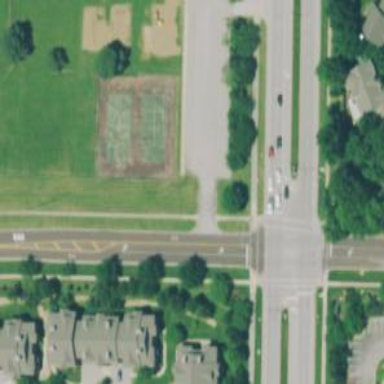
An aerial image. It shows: Solid stop line on the road.